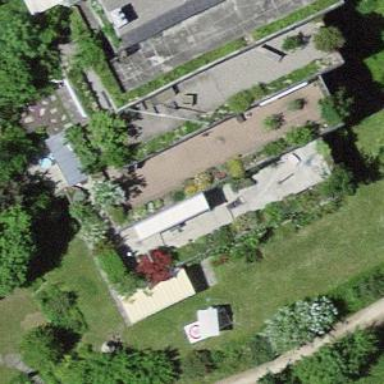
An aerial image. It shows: Terrace building.